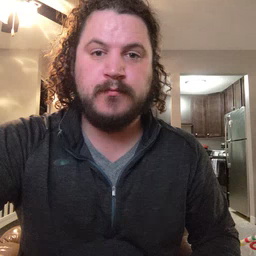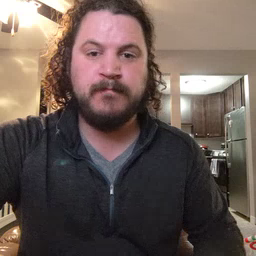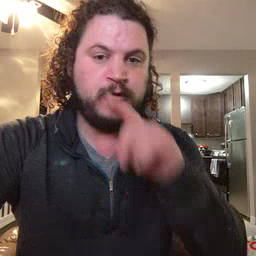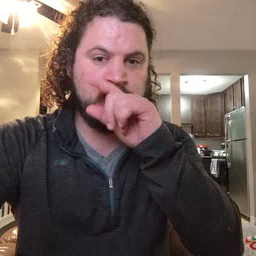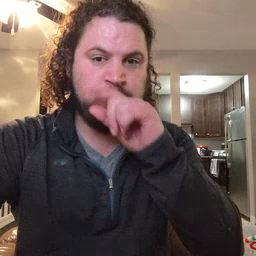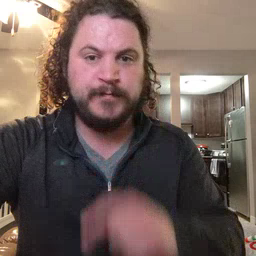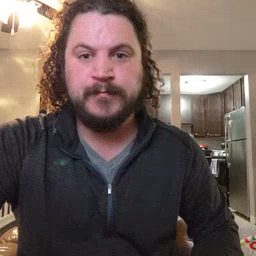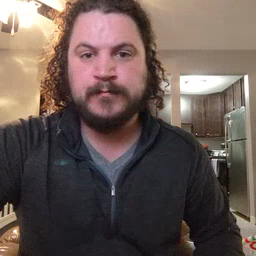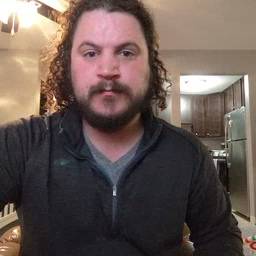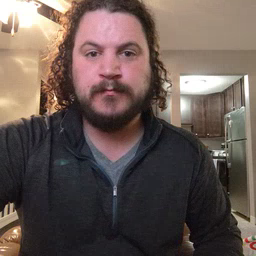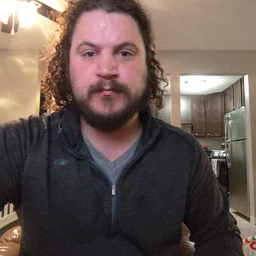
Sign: bird